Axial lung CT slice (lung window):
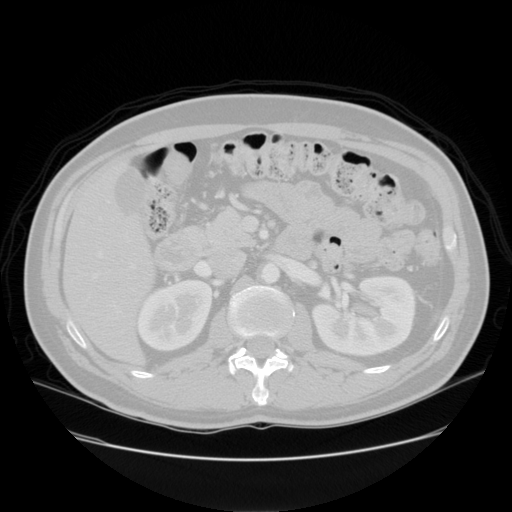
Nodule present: no